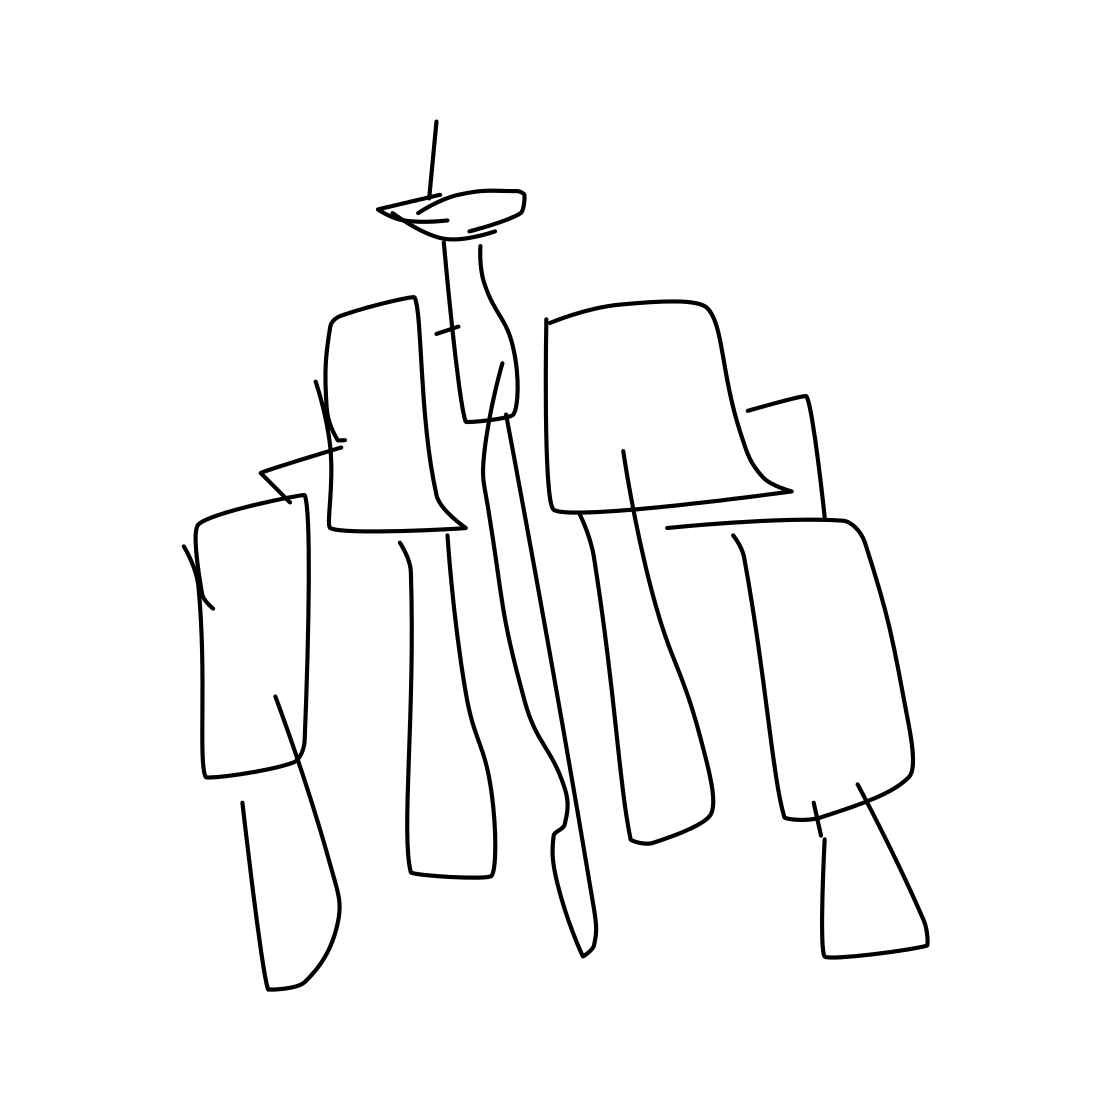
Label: chandelier